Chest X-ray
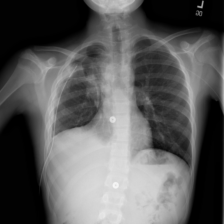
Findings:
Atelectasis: negative
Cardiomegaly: negative
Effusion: negative
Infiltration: negative
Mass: negative
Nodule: negative
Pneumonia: negative
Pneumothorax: positive
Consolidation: negative
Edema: negative
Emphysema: negative
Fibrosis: negative
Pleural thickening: negative
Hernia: negative